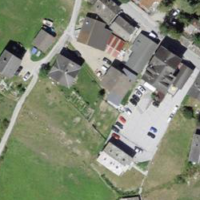
EUNIS habitat code: 54
Species observed at this site:
Corvus corone
Cyanistes caeruleus
Gypaetus barbatus
Dryas octopetala
Chloris chloris
Urtica dioica
Fringilla coelebs
Passer domesticus
Prunella collaris
Carduelis carduelis
Passer montanus
Muscicapa striata
Saxicola rubetra
Parus major
Cuculus canorus
Phoenicurus ochruros
Garrulus glandarius
Nucifraga caryocatactes
Corvus corax
Motacilla alba
Periparus ater